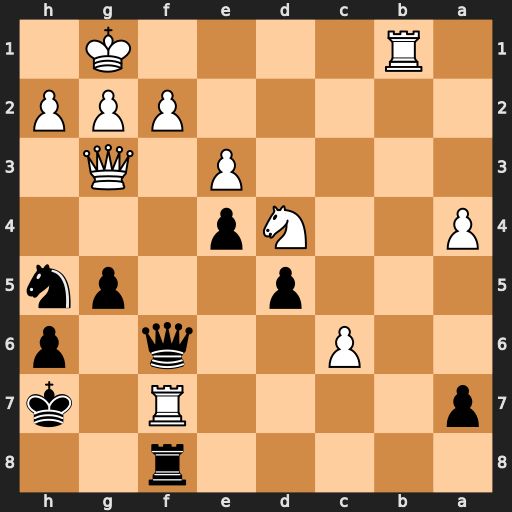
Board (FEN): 5r2/p4R1k/2P2q1p/3p2pn/P2Np3/4P1Q1/5PPP/1R4K1
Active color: b
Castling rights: -
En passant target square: -
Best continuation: Rxf7 Rb2 Nxg3